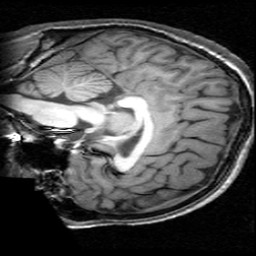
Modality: T1w
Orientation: sagittal
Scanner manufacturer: ge
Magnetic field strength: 3 T
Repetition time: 0.009036 s
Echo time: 0.00184 s